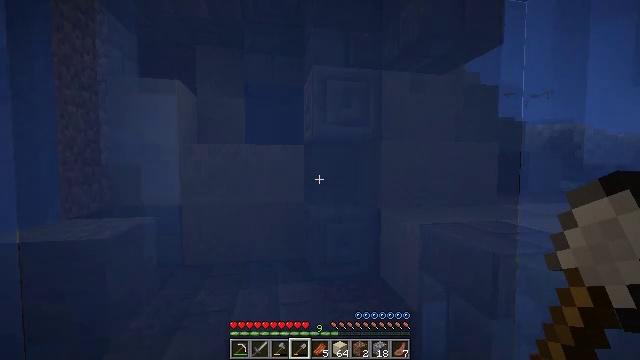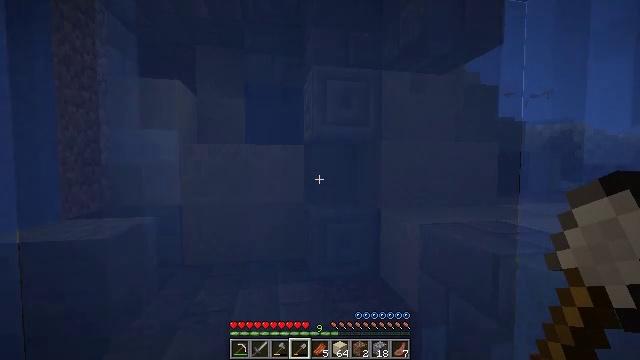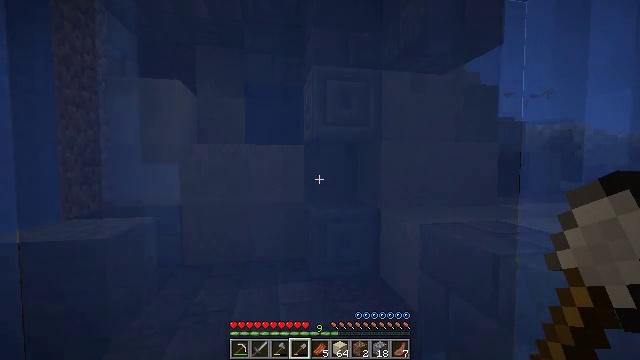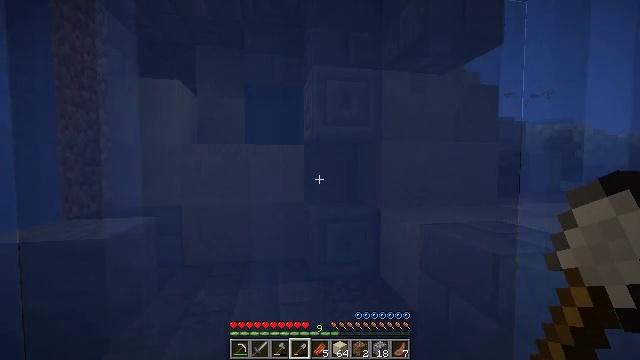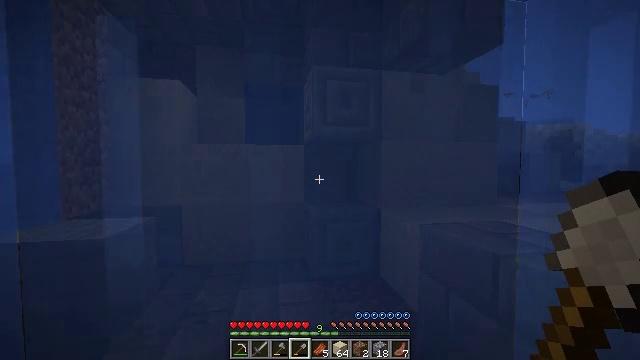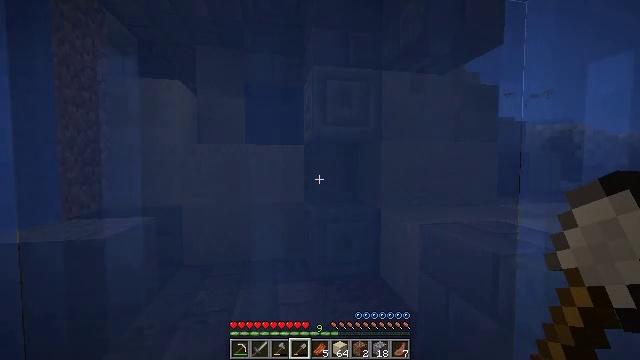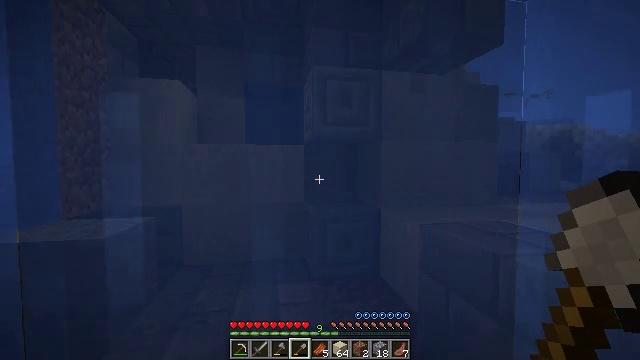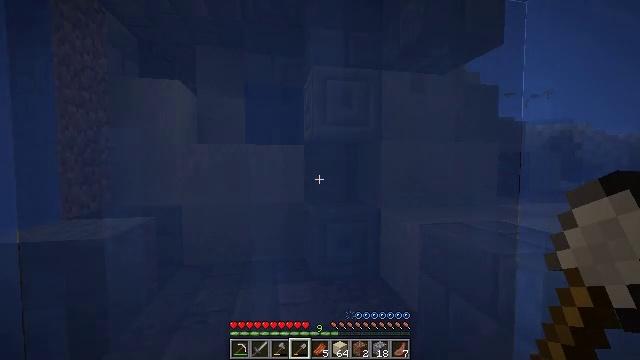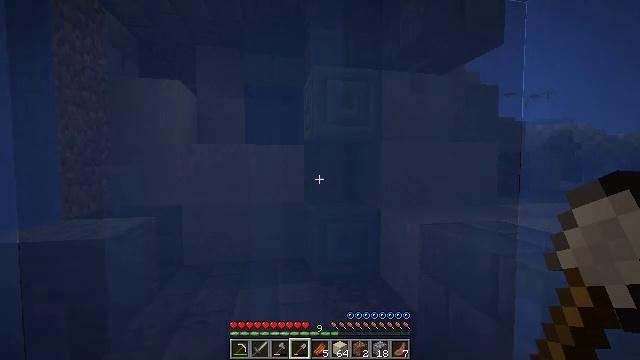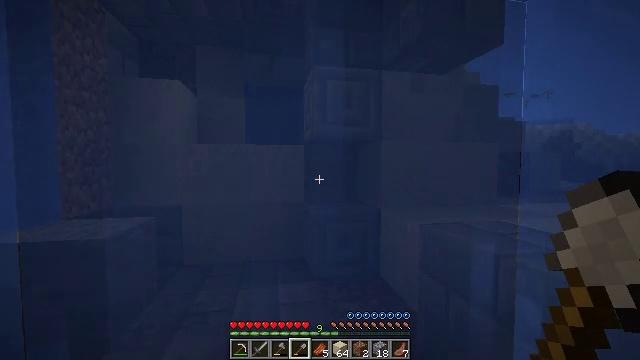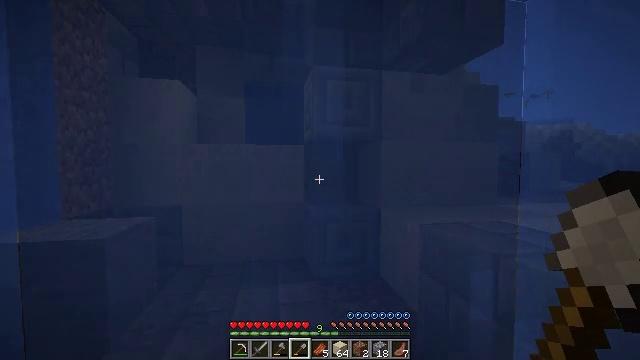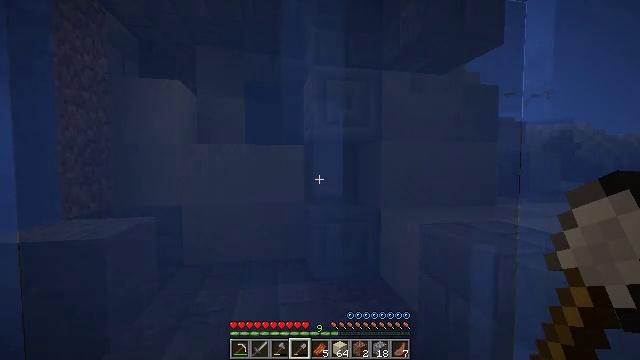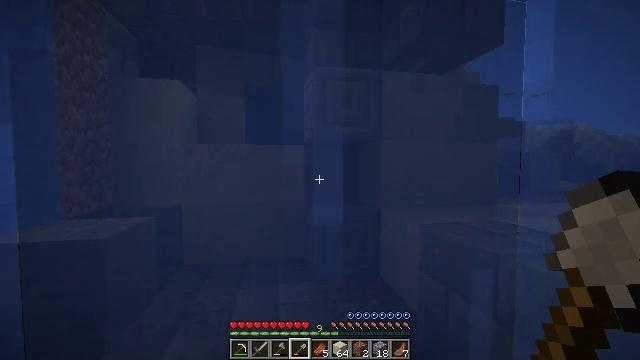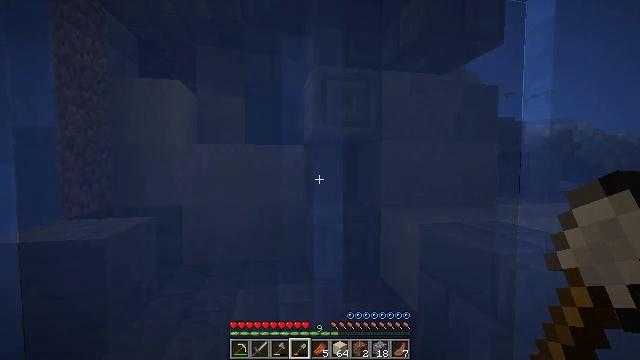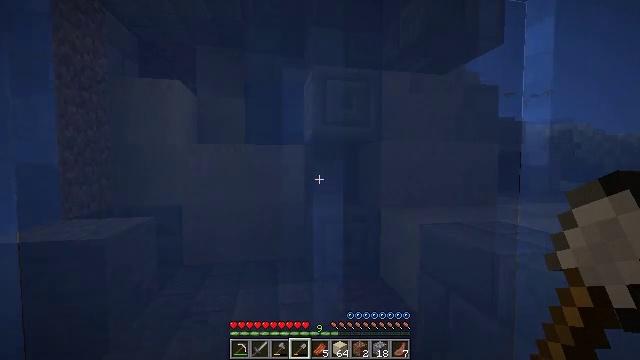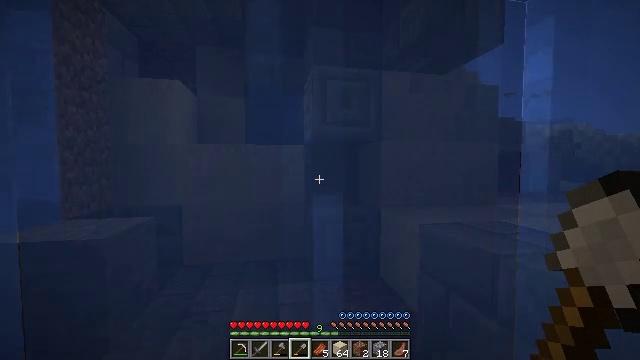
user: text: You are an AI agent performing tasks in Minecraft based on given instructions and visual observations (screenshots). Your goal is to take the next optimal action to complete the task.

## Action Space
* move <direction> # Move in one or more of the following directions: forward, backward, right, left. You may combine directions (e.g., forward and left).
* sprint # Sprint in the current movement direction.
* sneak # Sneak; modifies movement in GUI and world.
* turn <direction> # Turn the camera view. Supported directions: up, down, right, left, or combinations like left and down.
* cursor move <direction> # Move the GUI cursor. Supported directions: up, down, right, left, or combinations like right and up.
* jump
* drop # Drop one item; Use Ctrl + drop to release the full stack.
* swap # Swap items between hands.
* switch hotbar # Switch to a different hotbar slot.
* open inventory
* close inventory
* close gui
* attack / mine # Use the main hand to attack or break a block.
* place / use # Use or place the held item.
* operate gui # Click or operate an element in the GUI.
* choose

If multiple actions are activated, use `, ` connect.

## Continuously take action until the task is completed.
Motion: motion action
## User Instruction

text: Attack the ground to gather sand.
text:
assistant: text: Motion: no_op
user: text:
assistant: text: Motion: no_op
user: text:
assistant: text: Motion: no_op
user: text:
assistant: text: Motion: no_op
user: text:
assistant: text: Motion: no_op
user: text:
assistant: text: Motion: no_op
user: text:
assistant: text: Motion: no_op
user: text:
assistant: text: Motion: no_op
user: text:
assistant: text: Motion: no_op
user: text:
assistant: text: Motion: no_op
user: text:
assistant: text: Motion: no_op
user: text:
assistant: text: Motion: no_op
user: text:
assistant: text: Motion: no_op
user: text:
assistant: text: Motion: no_op
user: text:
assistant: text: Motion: no_op
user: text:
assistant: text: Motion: no_op
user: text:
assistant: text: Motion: no_op
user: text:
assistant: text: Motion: no_op
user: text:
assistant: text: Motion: no_op
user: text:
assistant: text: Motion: no_op
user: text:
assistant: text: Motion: no_op
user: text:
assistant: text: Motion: no_op
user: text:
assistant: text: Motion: turn left and down
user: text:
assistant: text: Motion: turn left and down
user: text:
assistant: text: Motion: no_op
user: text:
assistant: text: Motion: attack / mine
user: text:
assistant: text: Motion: attack / mine
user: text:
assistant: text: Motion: attack / mine
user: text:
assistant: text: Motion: attack / mine
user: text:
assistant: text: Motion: attack / mine